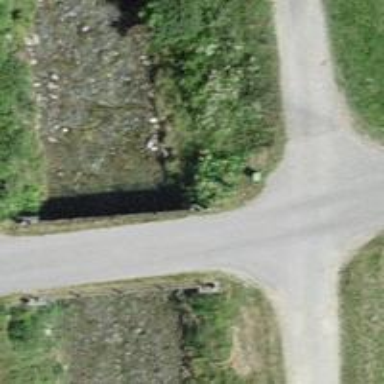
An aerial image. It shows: Unclassified road on bridge.